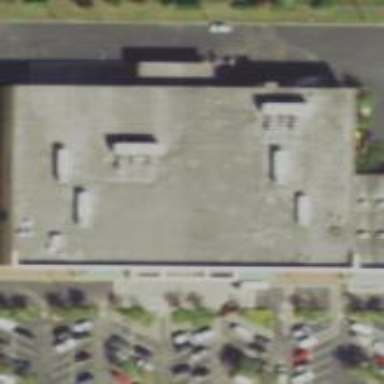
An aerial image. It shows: Supermarket building.